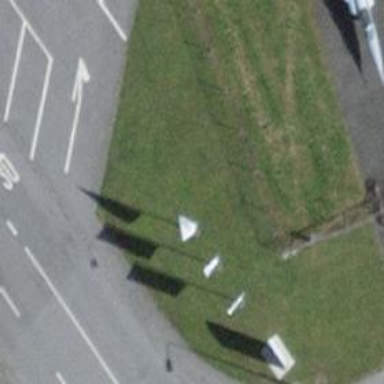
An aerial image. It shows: Flagpole which is man-made.